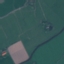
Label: Pasture